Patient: sex M, age 50
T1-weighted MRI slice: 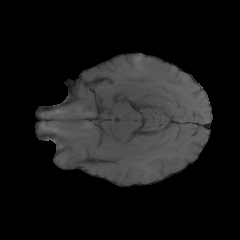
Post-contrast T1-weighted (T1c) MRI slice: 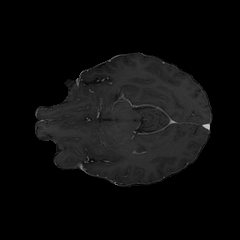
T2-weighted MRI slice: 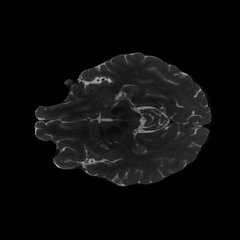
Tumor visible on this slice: no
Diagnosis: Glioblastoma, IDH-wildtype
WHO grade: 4